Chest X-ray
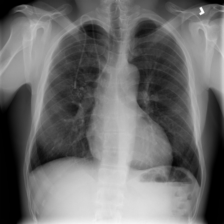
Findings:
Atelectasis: negative
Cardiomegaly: negative
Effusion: negative
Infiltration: negative
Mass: negative
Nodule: negative
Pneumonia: negative
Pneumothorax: negative
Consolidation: negative
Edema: negative
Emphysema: negative
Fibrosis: negative
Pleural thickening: negative
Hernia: negative